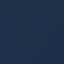
Land use / land cover: SeaLake